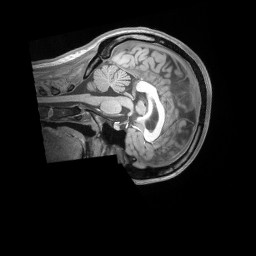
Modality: T1w
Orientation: sagittal
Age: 18
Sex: female
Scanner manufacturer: siemens
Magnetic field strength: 3 T
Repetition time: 2.53 s
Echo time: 0.00164 s